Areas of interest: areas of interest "Zhongnan Theater"
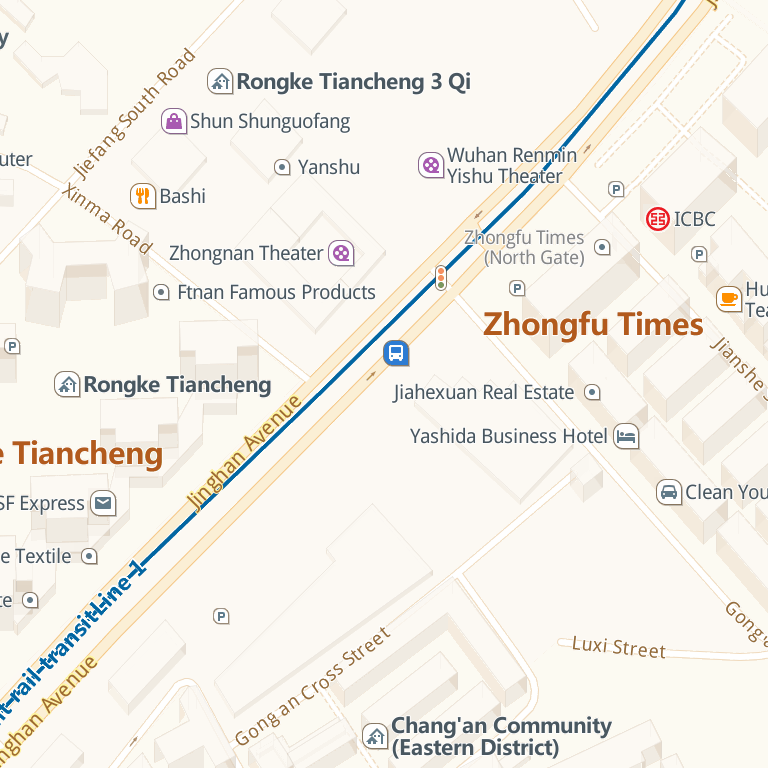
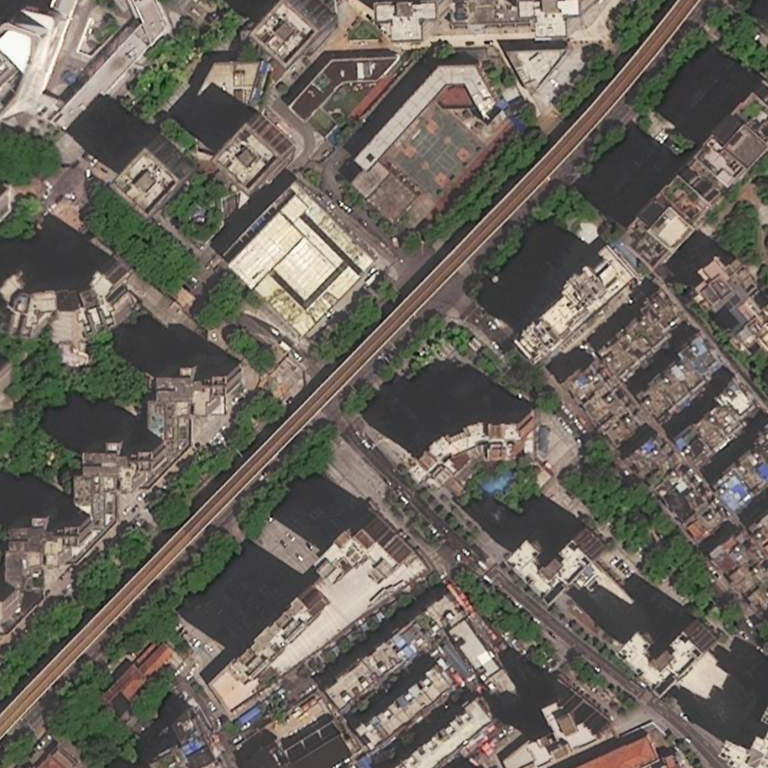